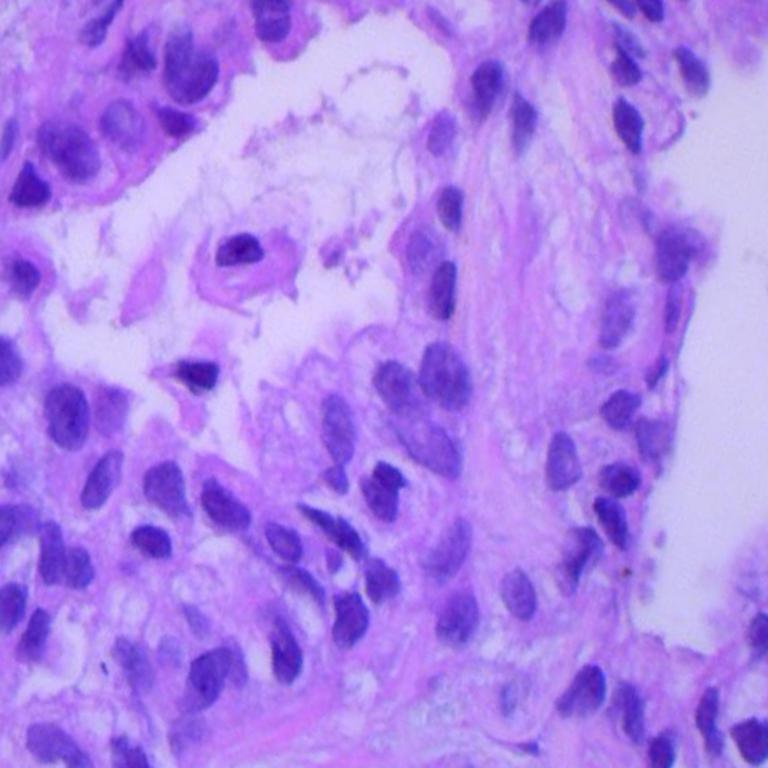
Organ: lung
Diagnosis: adenocarcinomas